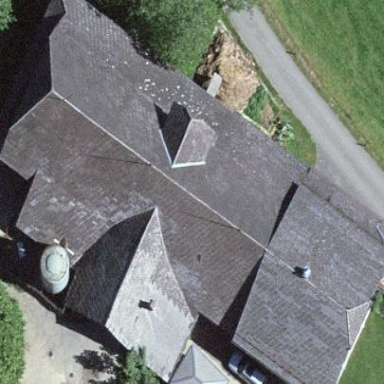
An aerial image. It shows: Farm building.